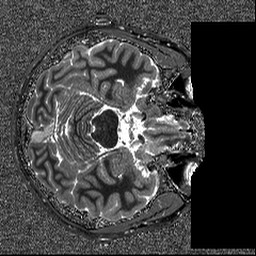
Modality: T1map
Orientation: axial
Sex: male